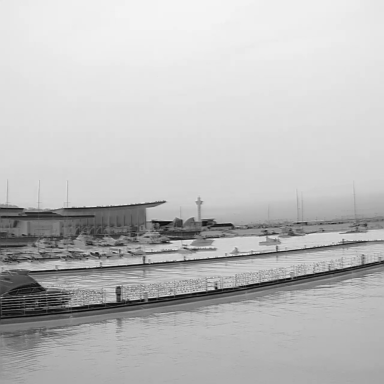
There are two canoes in the infrared image.